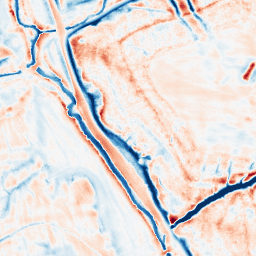
Category: edge_preserving
Decomposition family: bilateral
Decomposition parameters: d: 21
sigma_color: 25
sigma_space: 25
Upsampling method: edge_directed
Upsampling parameters: scale: 4
Upsampling scale: 4